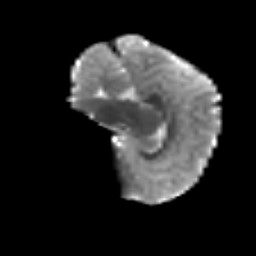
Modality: T2w
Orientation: sagittal
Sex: male
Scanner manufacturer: siemens
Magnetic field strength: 3 T
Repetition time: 5 s
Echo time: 0.071 s